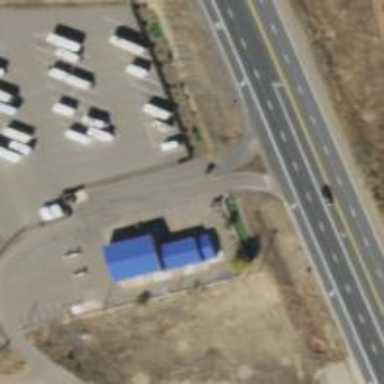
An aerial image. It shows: Trunk link highway.